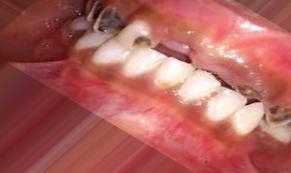
Condition: Caries